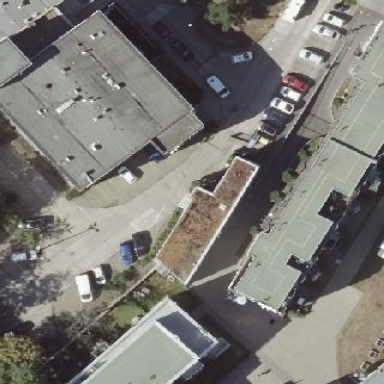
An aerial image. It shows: Hospital building.